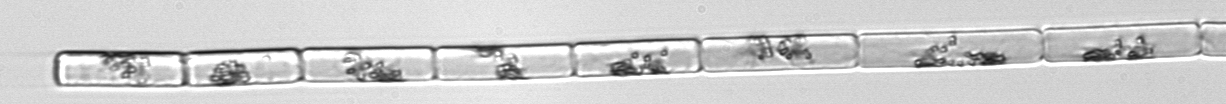
Label: Guinardia_delicatula